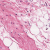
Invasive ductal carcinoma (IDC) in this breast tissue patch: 0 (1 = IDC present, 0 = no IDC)